Aerial crown-view tile of a tropical tree (Barro Colorado Island, Panama), acquired 20240716:
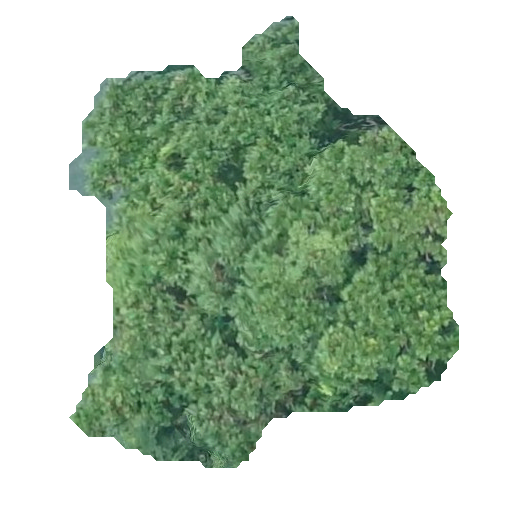
Species: Anacardium excelsum
GBIF accepted scientific name: Anacardium excelsum
Crown area: 186.989 m²